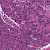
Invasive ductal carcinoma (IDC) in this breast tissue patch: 0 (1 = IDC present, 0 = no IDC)